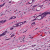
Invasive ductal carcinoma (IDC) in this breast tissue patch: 0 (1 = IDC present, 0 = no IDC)